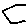
Label: hexagon